Question: I'd like to map dots along a line.

The line length depends on device and orientation and is always stretched across the whole screen. Therfore it would make most sense to me to the dots using a value.
So far I only found constraints being defined in some sort of point value (<URL>
Is it possible to use percentage values as constraints as well? Any ideas on how to position these dots in a scalable way ... or do I need do this conversion/positioning "manually"?
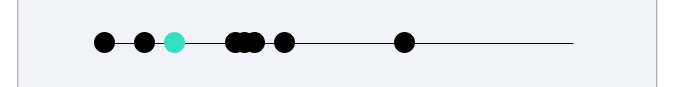
Answer: Yes, you can position the dot as a fraction of the view's width. The NSLayoutConstraint method, constraintWithItem:attribute:relatedBy:toItem:attribute:multiplier:constant:, has that multiplier parameter that lets you use a fractional relationship between a superview and its subview. The superview's right edge will be the width of that view (the screen if its a full width view), so if you create a constraint like below, the dot will be positioned at a fractional distance along the line:
'''
-(void)viewDidLoad {
[super viewDidLoad];
[self.view removeConstraint:self.leftConDark];
[self.view removeConstraint:self.leftConLight];
NSLayoutConstraint *lcd = [NSLayoutConstraint constraintWithItem:self.darkButton
attribute:NSLayoutAttributeCenterX
relatedBy:NSLayoutRelationEqual
toItem:self.view
attribute:NSLayoutAttributeRight
multiplier:.5
constant:0];
NSLayoutConstraint *lcl = [NSLayoutConstraint constraintWithItem:self.lightButton
attribute:NSLayoutAttributeCenterX
relatedBy:NSLayoutRelationEqual
toItem:self.view
attribute:NSLayoutAttributeRight
multiplier:.9
constant:0];
[self.view addConstraints:@[lcd,lcl]];
}
'''
In this example I'm positioning two UIButtons (info type dark and light). I added them in IB, and made IBOutlets to their constraints they have to the left side of the view (that's what the system gave me, it could have been to the right side -- it doesn't matter since you just delete them anyway. If you are making the dots in code, you wouldn't need to do this). In code I remove those constraints, then add new ones that will put the center of the buttons at 50% and 90% of the way across the screen.